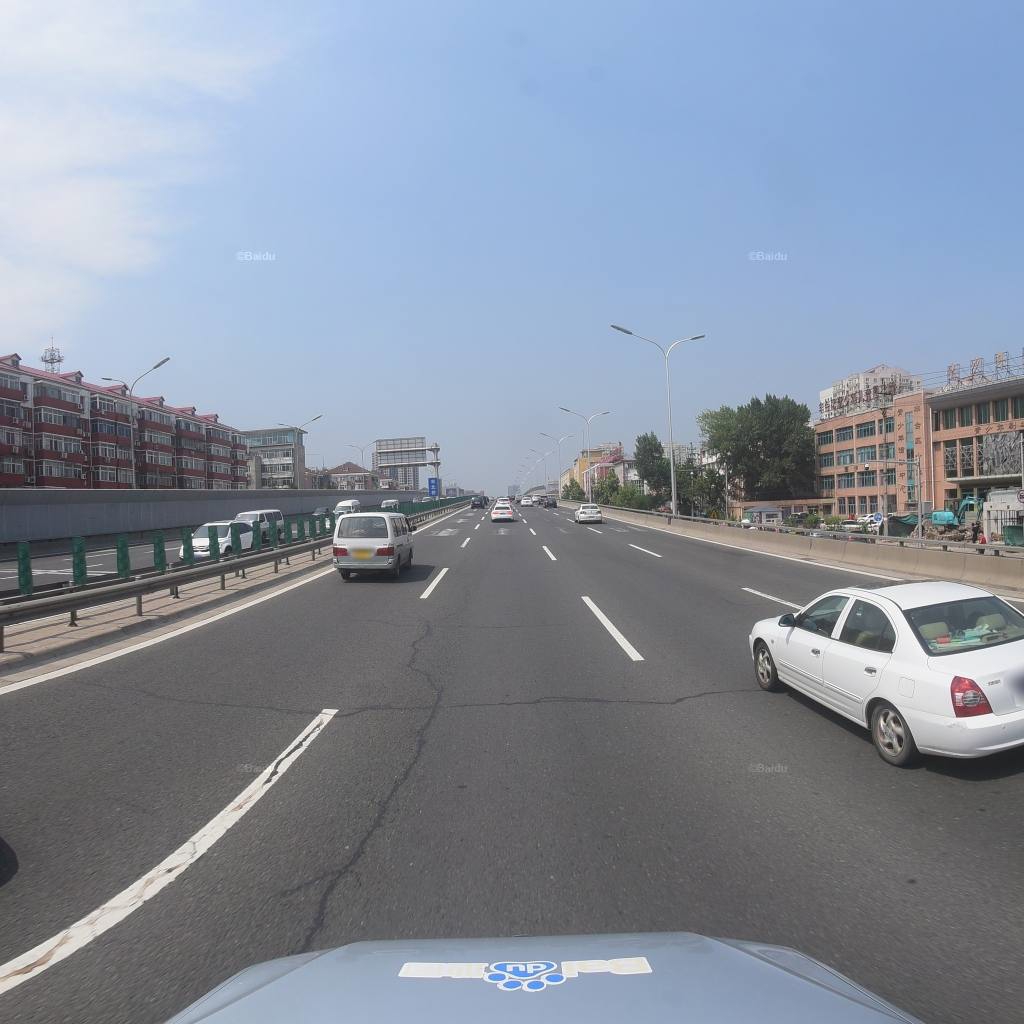
Region: Fengtai
Road damage annotations: transverse patch, longitudinal patch, transverse patch, longitudinal patch